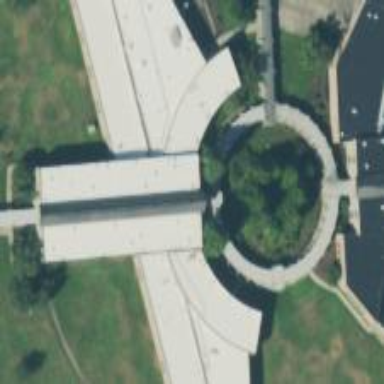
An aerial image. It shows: School building.